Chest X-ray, AP view. Patient: 77 years old, sex M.
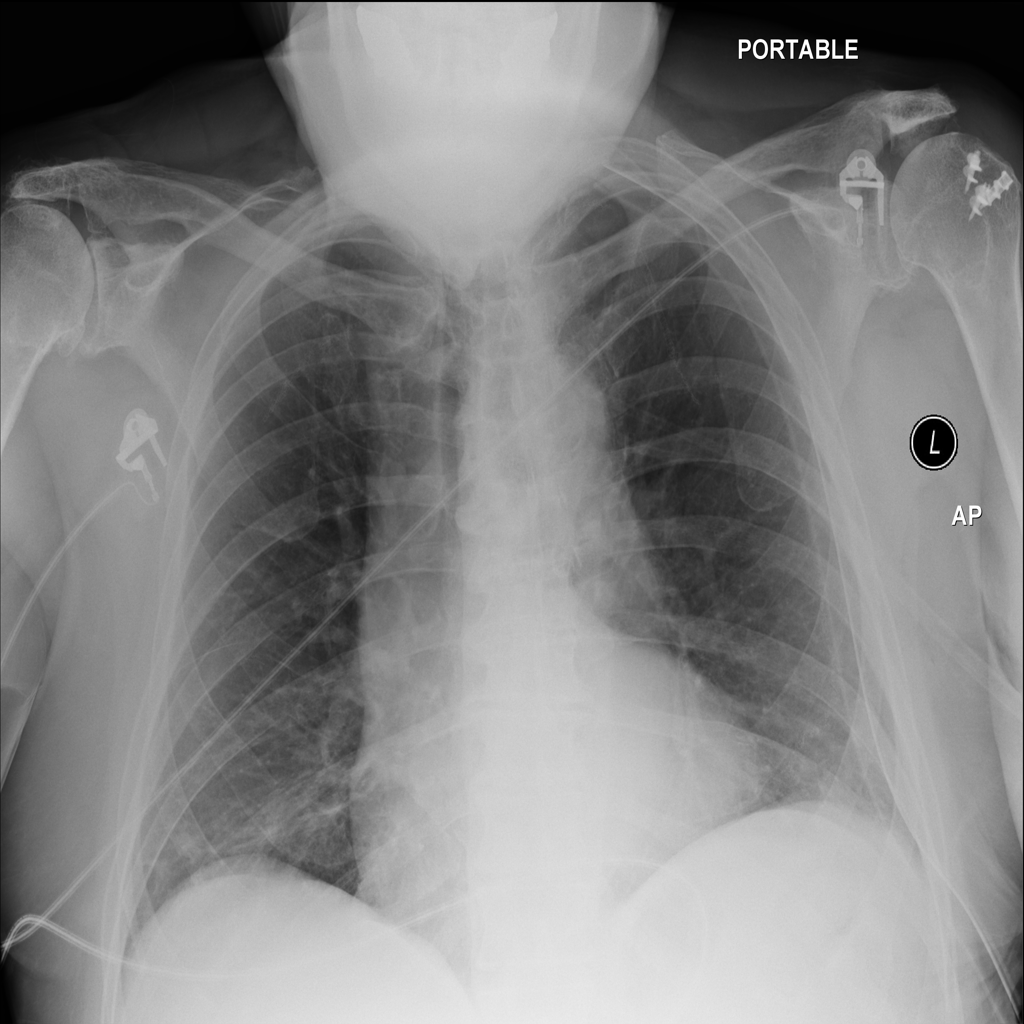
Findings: Atelectasis